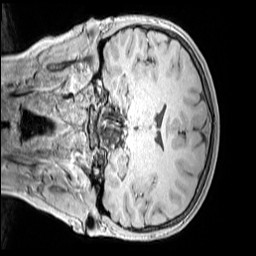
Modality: MP2RAGE
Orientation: coronal
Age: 13
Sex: female
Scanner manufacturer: siemens
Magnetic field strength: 3 T
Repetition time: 4 s
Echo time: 0.00299 s